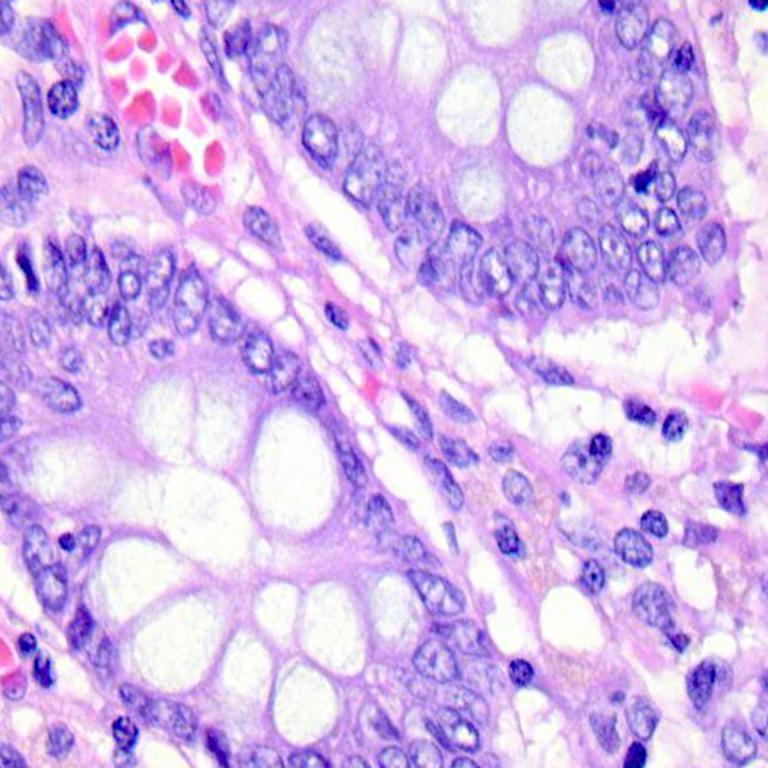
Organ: colon
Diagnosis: benign